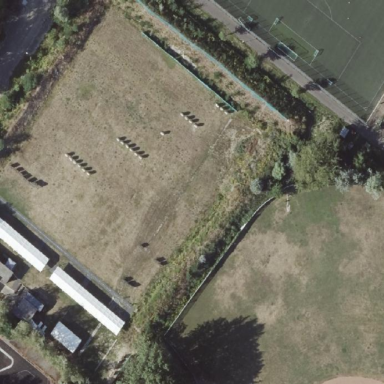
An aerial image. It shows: Grass pitch designated for archery.